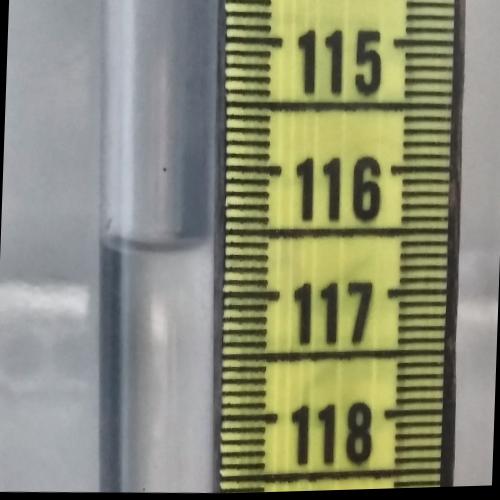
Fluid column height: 116.6 cm